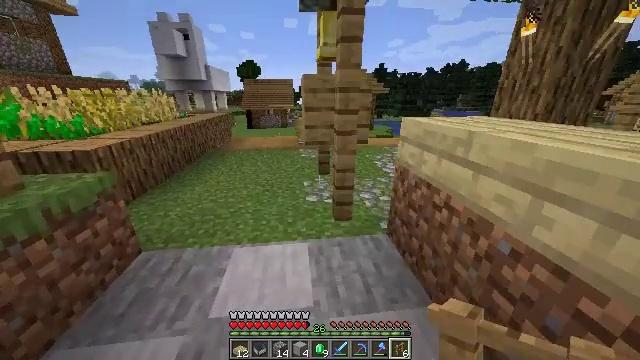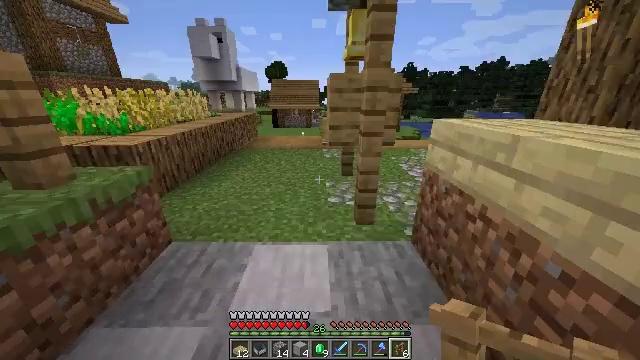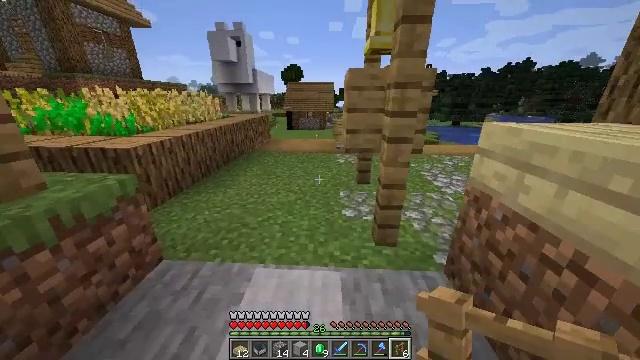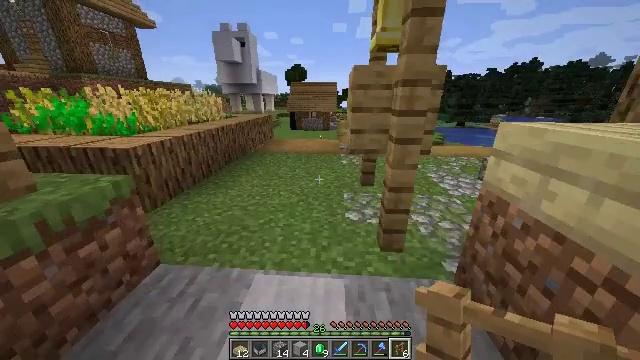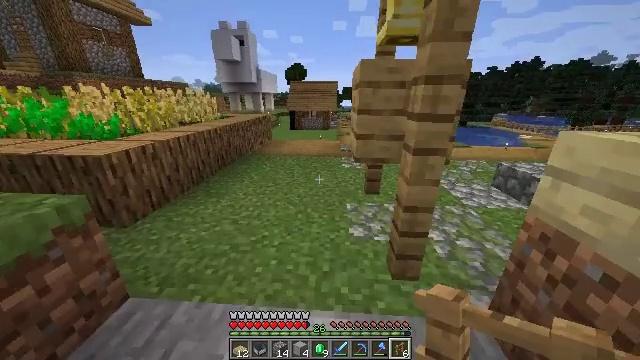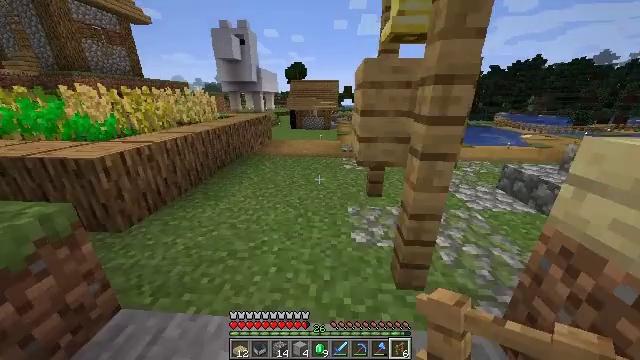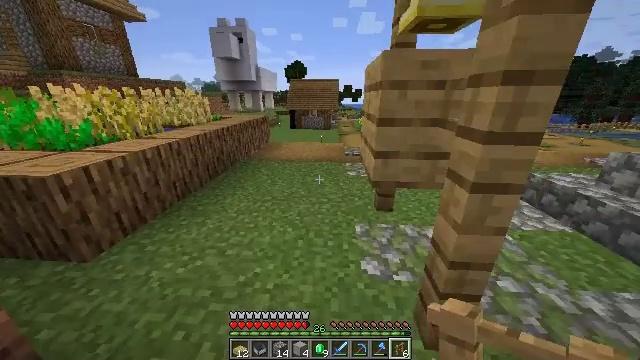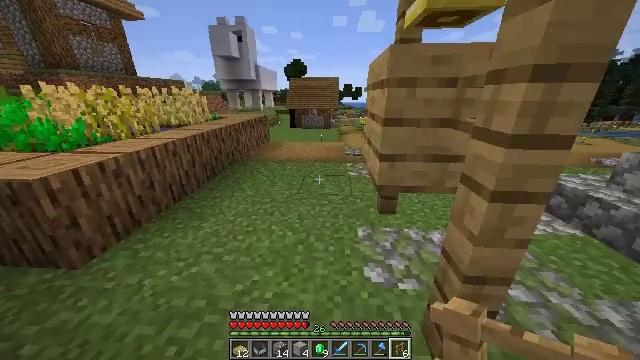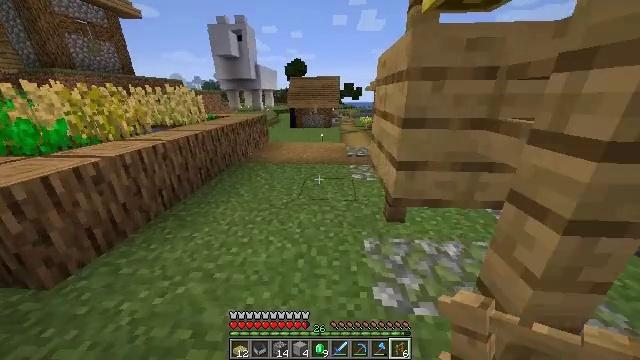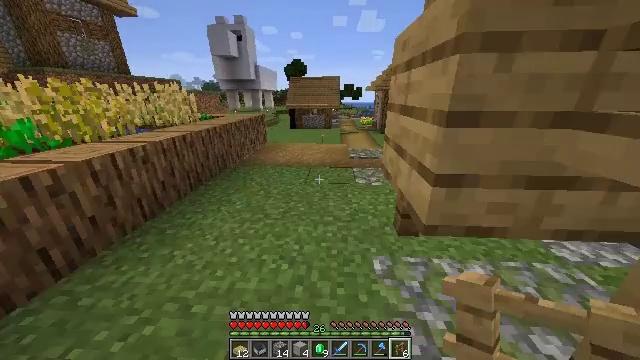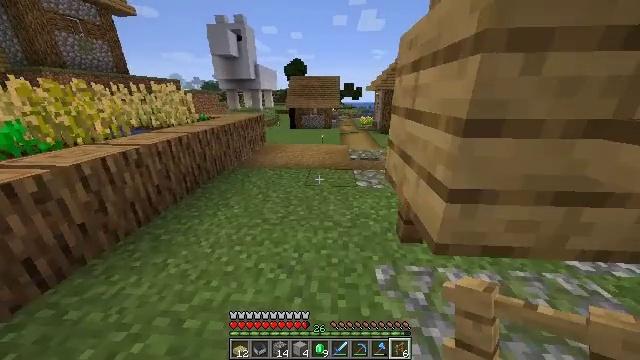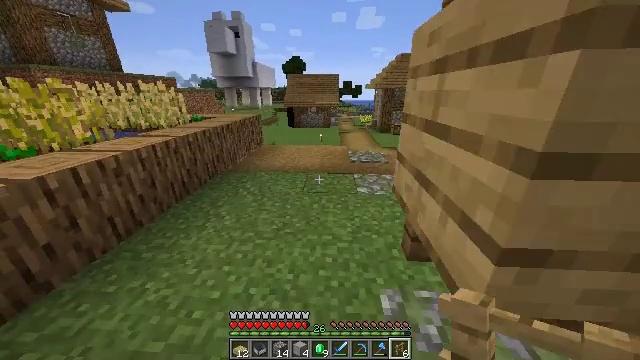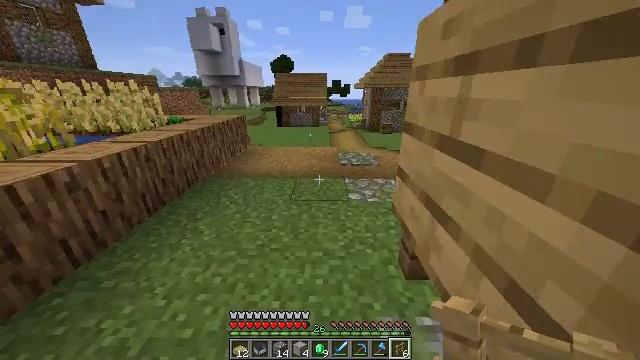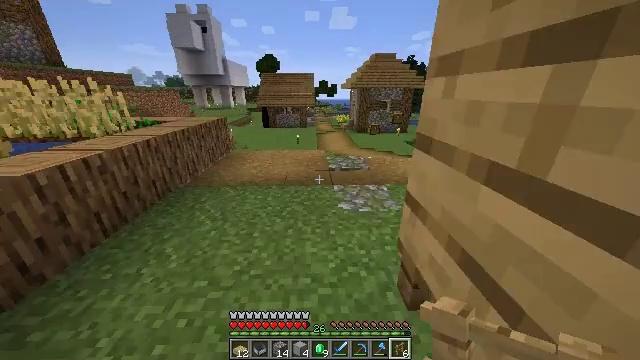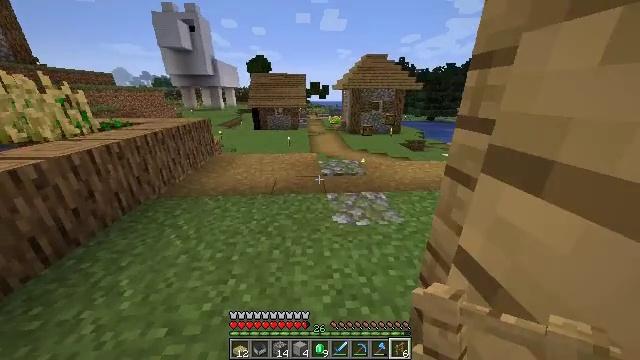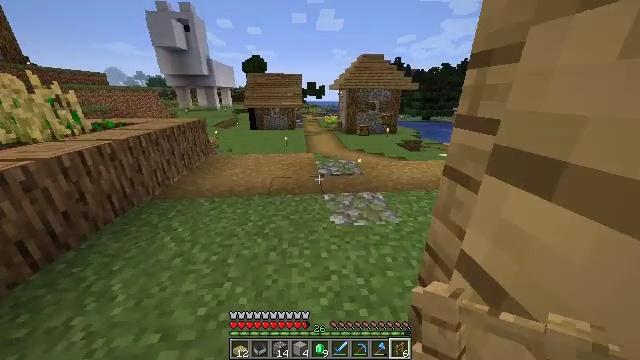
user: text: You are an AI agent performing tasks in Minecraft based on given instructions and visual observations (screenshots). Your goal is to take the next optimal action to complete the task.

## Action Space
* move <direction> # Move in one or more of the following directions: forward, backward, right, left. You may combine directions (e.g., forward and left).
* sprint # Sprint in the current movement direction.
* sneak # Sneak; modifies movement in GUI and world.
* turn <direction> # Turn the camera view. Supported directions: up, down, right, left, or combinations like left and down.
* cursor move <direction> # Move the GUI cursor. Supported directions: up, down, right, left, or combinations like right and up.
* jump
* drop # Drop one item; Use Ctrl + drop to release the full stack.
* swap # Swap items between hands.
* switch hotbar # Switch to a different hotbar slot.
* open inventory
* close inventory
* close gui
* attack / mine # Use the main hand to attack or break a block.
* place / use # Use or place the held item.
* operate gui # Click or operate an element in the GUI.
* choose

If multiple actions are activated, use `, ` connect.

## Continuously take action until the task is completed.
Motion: motion action
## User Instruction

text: Gather birch slab by attacking it.
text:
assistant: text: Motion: move forward, turn left
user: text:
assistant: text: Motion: move forward, turn left
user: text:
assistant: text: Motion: move forward, sprint
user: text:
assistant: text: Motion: move forward, sprint
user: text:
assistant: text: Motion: move forward, sprint
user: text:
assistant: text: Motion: move forward, sprint
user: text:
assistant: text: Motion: move forward
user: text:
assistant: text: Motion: move forward
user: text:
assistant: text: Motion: move forward
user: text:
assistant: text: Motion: move forward
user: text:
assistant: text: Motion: move forward, sprint
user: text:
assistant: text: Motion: move forward, sprint, turn right
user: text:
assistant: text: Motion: move forward, sprint, turn right
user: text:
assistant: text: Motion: move forward, sprint, turn right
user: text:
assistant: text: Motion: move forward
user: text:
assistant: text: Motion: move forward
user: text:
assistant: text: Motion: move forward
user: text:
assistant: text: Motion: move forward
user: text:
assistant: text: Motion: move forward
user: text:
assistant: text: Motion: move forward and move left, turn right
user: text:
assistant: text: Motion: move forward and move left, turn right
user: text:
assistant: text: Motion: move forward and move left, turn right
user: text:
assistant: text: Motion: move forward and move left, turn right
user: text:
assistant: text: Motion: move forward and move left, turn right
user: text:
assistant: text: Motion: move forward and move left, sprint, turn right
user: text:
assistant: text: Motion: move forward and move left, sprint, turn right
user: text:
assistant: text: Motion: move forward and move left, sprint, turn right
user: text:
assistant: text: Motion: move forward and move left, sprint, turn right
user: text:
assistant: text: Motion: move forward and move left, sprint, turn right
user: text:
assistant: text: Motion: move forward and move left, sprint, turn right and up